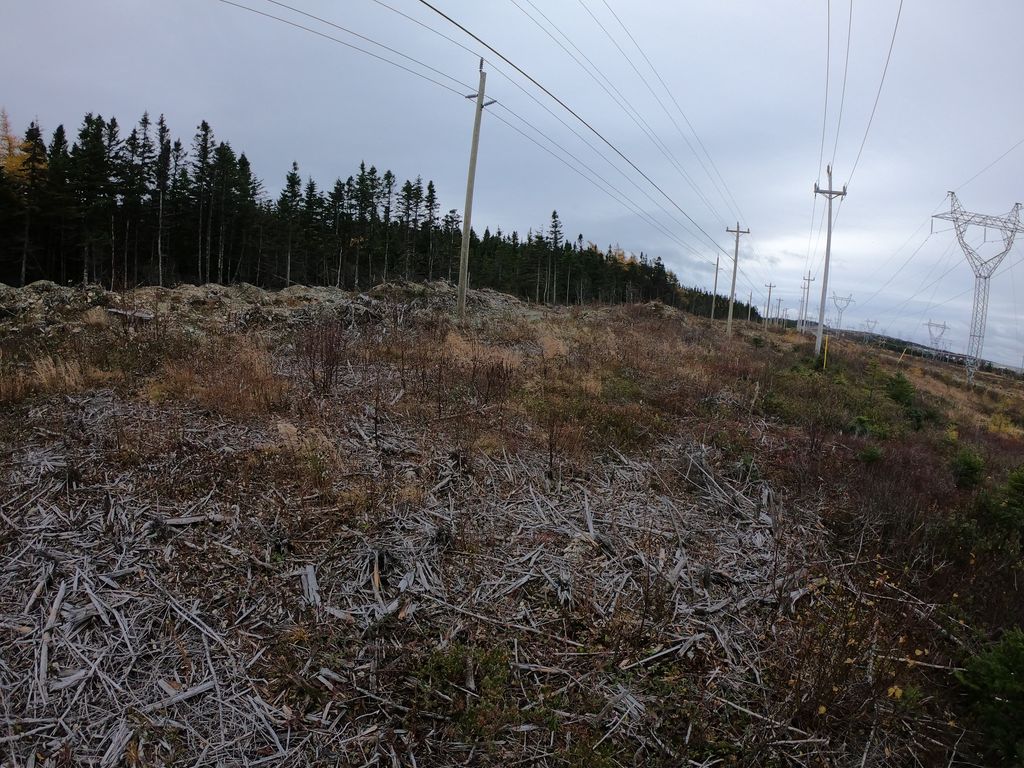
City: st_johns